Question: I'm beginner in Servlets/JSP and now trying to do a little web-project but faced some issues which I can't solve. I'd like to ask you to give an idea of correct structure of the project (see the image).

The main part of its project is couple of tables with editable data which is sent through servlet to DB. Rows can be added and deleted from table as same as from DB. I have the list of contractors also - by clicking on each I have relevant tables with data.
I consider the following structure: each row in the table (Orders/Invoices) is a form which is submited and sent to the servlet when the data is entered and saved in DB. It is clear for me. I don't know how to make request to a servlet when I click on any contractor from the list to get in response the relevant table. (I tried to make it by XMLHttpRequest but it doesn't work properly). More over, If I understand it correct, the response should be in JSP which create page with relevant table for shosen contractor. Is it possible to get JSP response by using Ajax?)
Browsing stackoverflow to find needed answers I got that the best way is to use jQuery (both for editable table and communication with server) but as I said I'm newcomer and would like to pay the most attention to java/servlet/jsp/jdbc in the first place and only then come to front-end technologies.
I would appreciate a lot for ideas regarding the structure of the project.
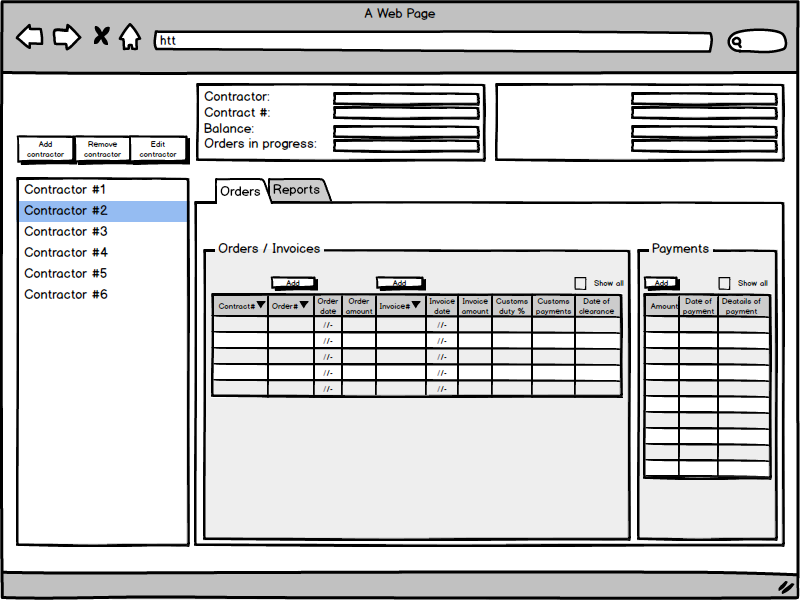
Answer: > > Is it possible to get JSP response by using Ajax?
Yes, the response of the AJAX call will be the content of the DIV that you want to update. In your case, when you click contractor # 3 for example, the table will be updated. So your AJAX call will hit a servlet which will forward to a JSP. JSP will return the table content.
'''
<div id="orders">
JSP return content here.... orders table thing for the chosen contractor.
</div>
'''
JSP will have content like.
'''
<table>
<tr><td>${"param1"}</td><td>${"param2"}</td></tr>
</table>
'''
Do not use XMLHttpRequest directly. If you are allowed to do so, use jQuery.
Disclaimer: I have not tried this. Please check exact syntax etc. I am trying to help you get started.